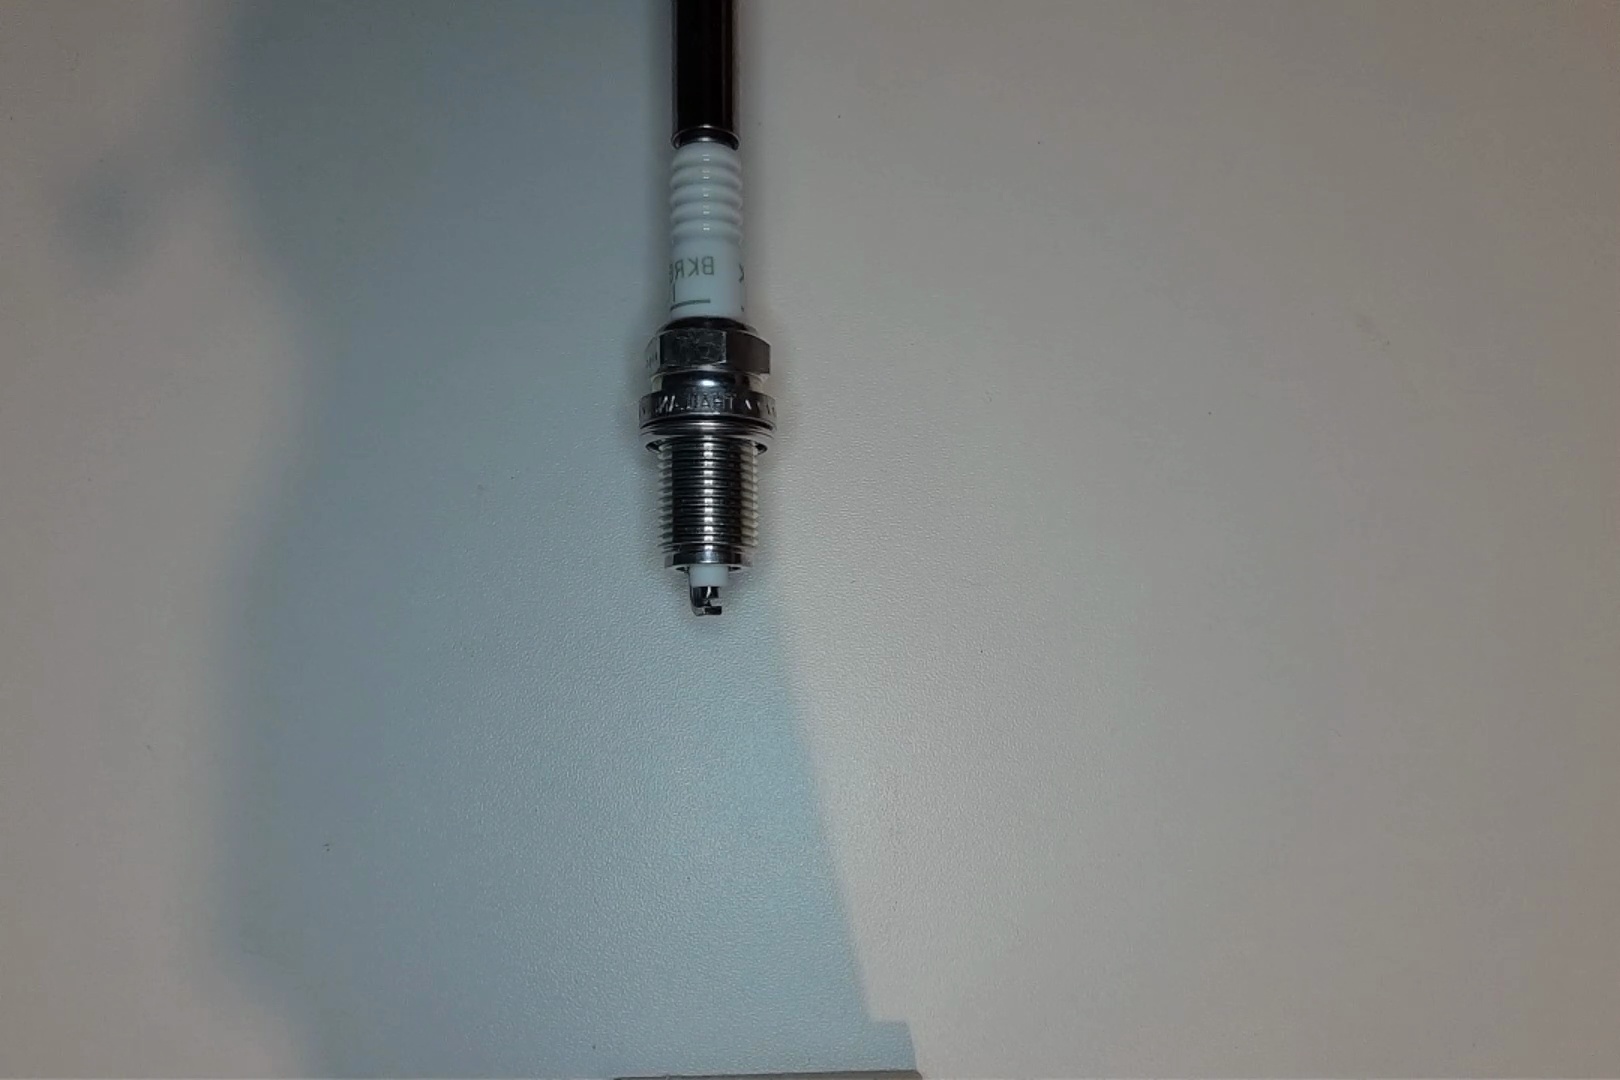
Label: no anomaly